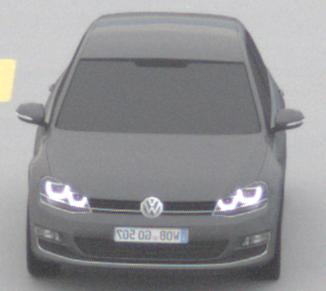
Make: VW
Model: Golf 1.2 TSI BMT
Detailed model: Golf (VII)
Model produced from: 2012/11
Model produced until: 2014/05
Doors: 3
Color: gray
Road condition: dry road
Daytime: morning or afternoon
Contrast: low contrast